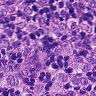
Metastatic tissue present: yes